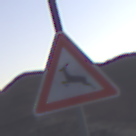
Verkehrszeichen: WildwechselRechts
Umgebung: Outdoor, Nature
Tageszeit: Dusk
Wetter: Clear
Licht: Natural
Jahreszeit: NotSpecified
Kontrast: LowContrast